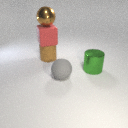
large green metal cylinder to the right of large gray rubber sphere